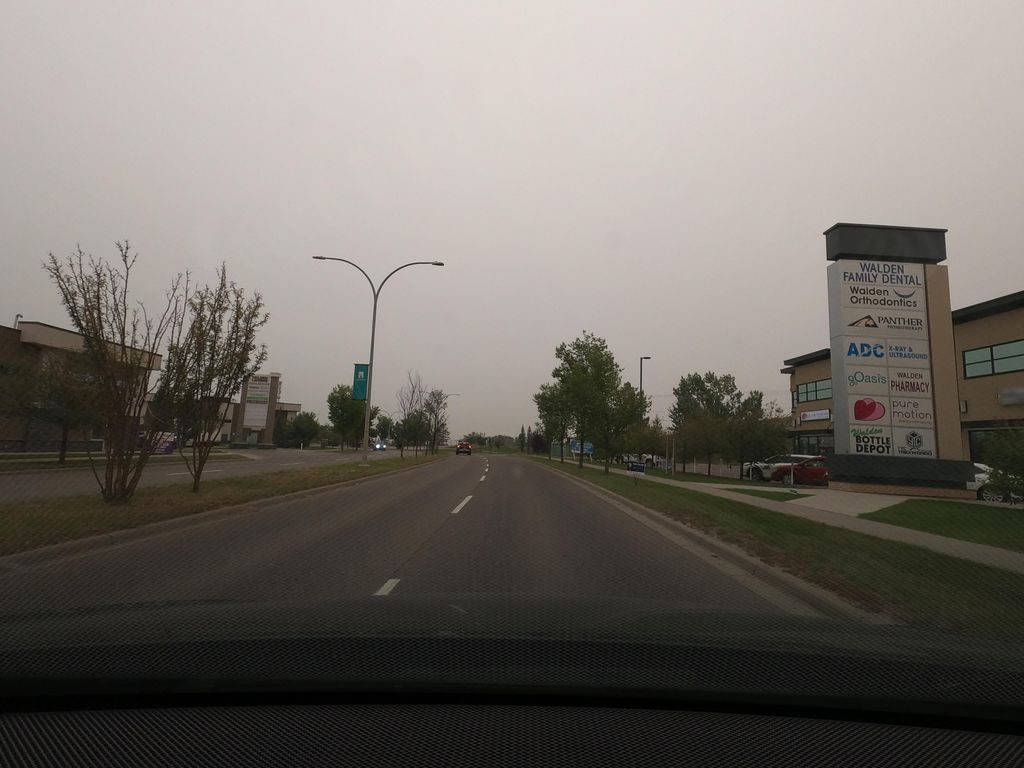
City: calgary